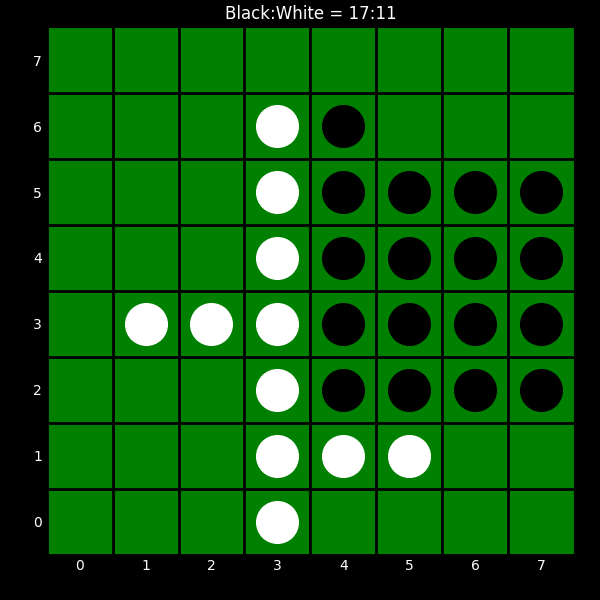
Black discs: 17
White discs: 11